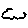
Label: cloud